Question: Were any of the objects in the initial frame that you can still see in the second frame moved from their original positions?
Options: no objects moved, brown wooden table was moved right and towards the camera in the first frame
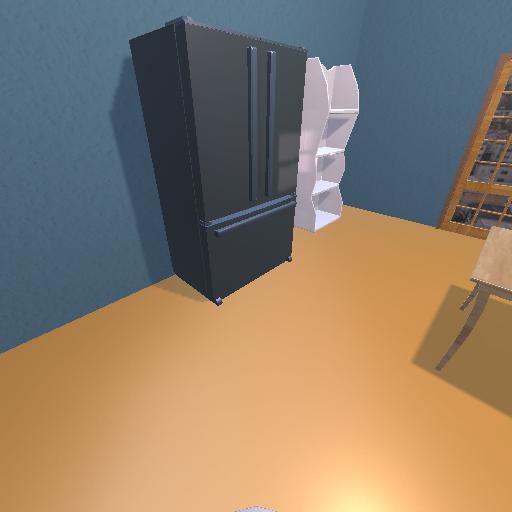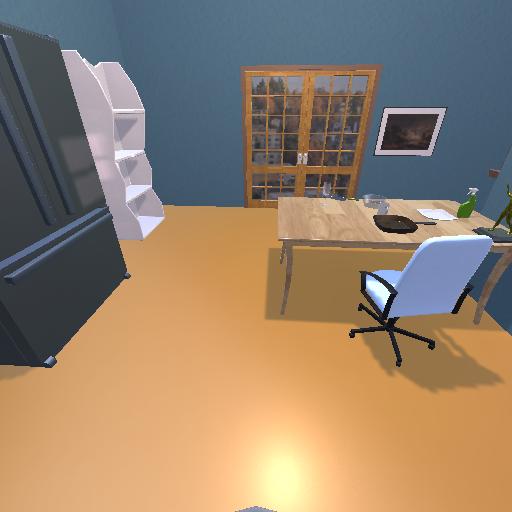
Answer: no objects moved